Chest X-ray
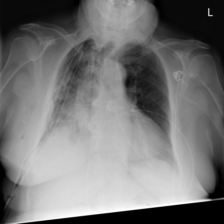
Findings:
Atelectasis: negative
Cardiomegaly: negative
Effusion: negative
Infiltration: negative
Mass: negative
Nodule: negative
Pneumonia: negative
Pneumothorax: negative
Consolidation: negative
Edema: negative
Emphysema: negative
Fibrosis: negative
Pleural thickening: negative
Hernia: negative